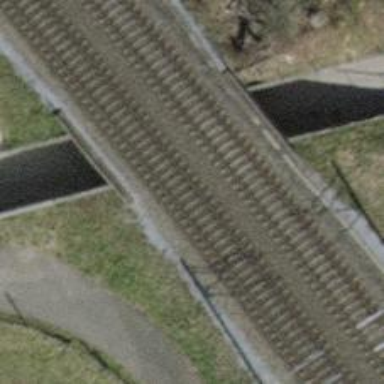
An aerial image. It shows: Single-track railway bridge with contact lines for electrification.